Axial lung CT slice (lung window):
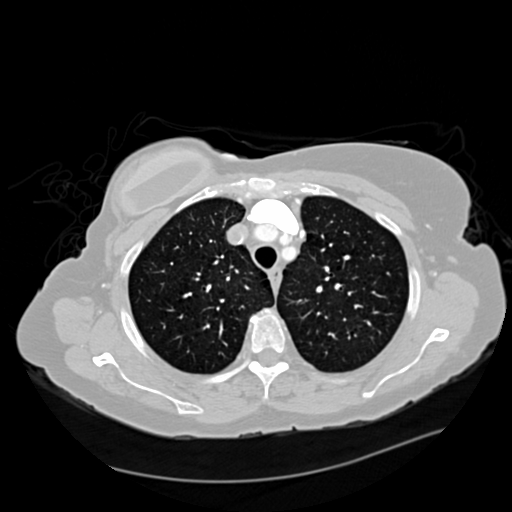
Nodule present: no